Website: ulta-beauty
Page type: delivery-shipping
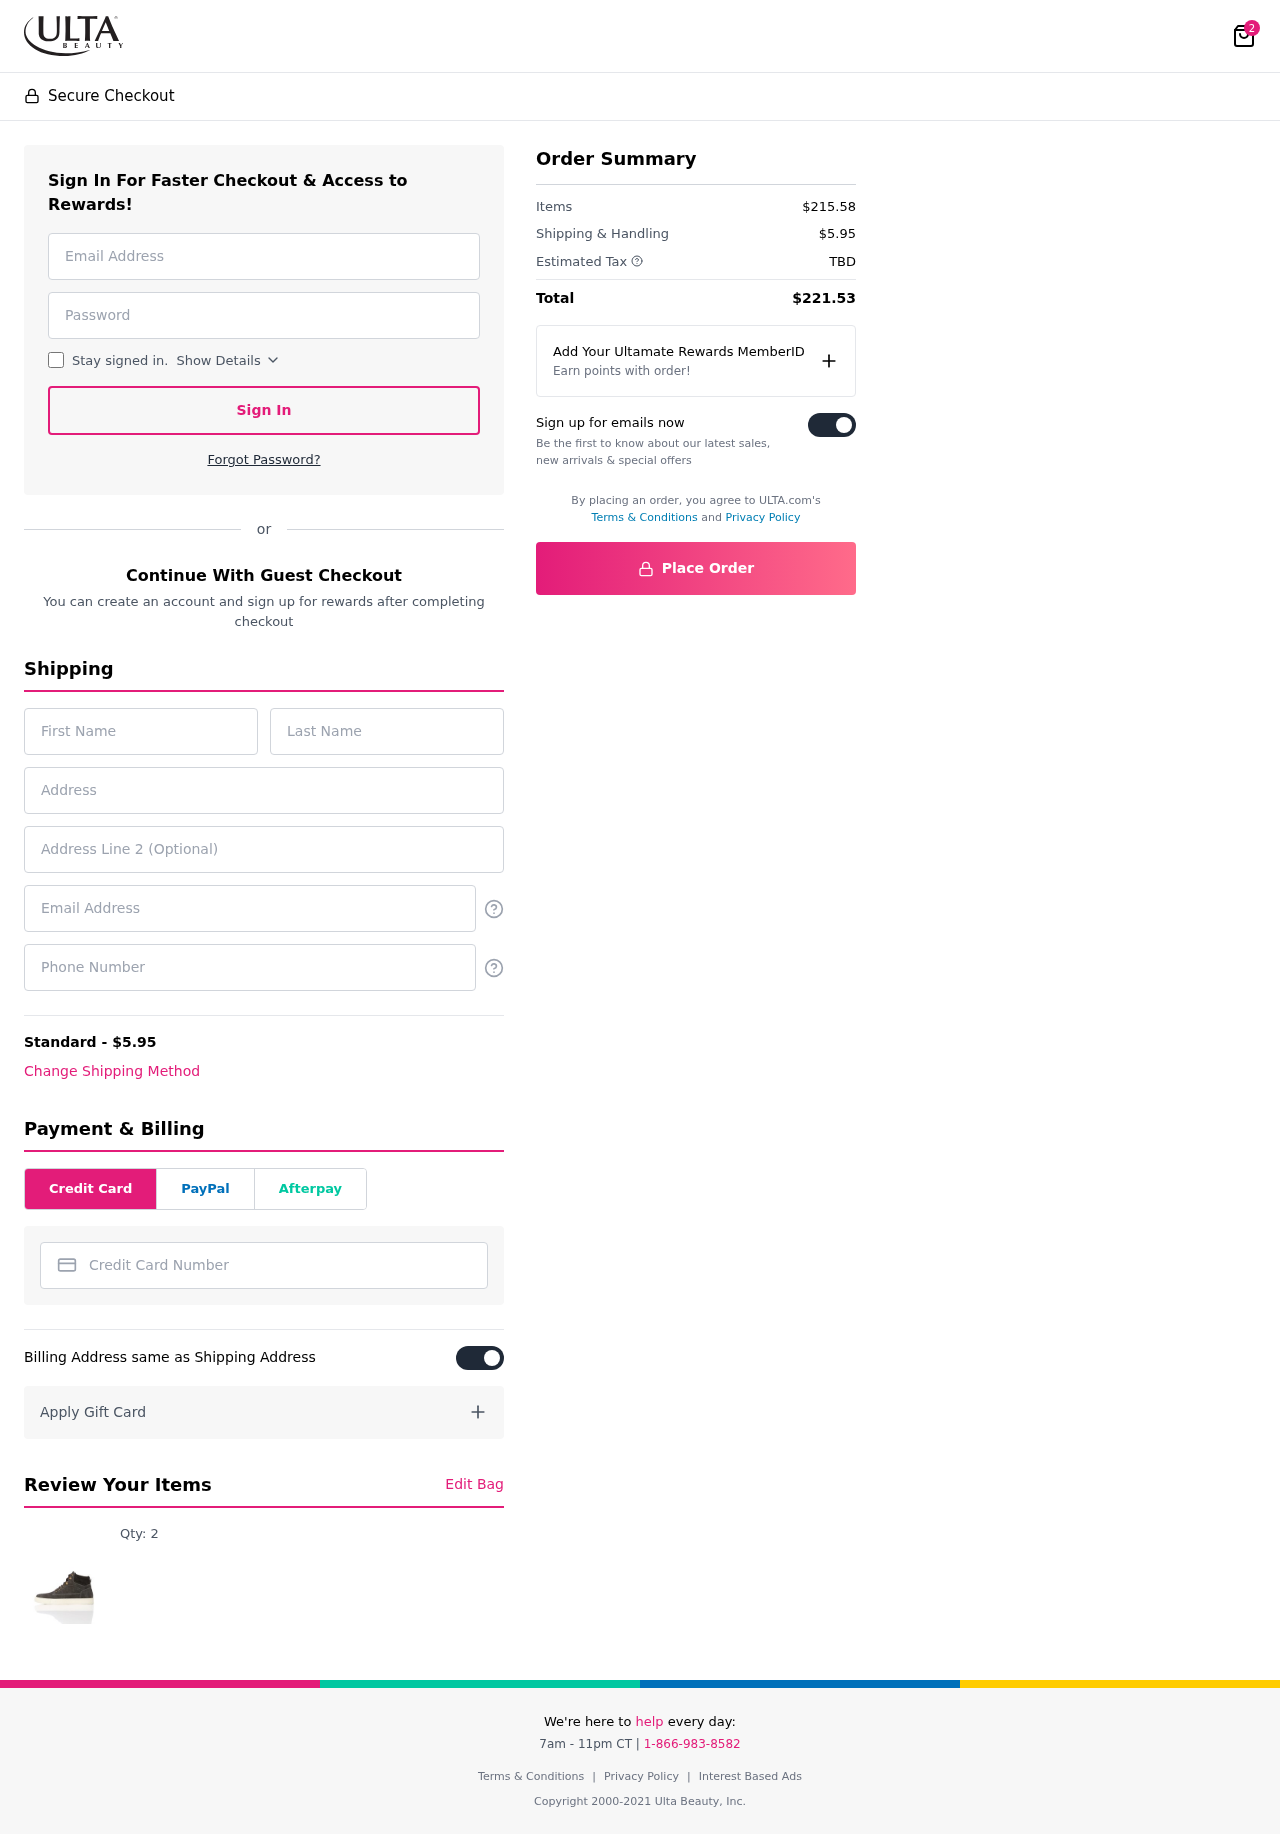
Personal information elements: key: PII_CARD_NUMBER
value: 2400 6269 1211 8357
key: PII_EMAIL
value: kwright@yahoo.com
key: PII_EMAIL2
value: kwright@yahoo.com
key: PII_FIRSTNAME
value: Kristine
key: PII_LASTNAME
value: Wright
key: PII_PHONE
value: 9737414340
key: PII_STREET
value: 57700 Jorge Fields
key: PII_STREET2
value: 668 David Pines
Product elements: key: PRODUCT1_QUANTITY
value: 2
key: PRODUCT1
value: Qty: 2
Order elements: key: ORDER_NUM_ITEMS
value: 2
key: ORDER_SHIPPING_COST
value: $5.95
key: ORDER_SUBTOTAL
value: $215.58
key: ORDER_TAX
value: TBD
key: ORDER_TOTAL
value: $221.53